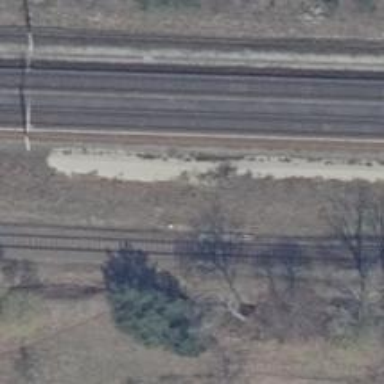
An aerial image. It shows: Railway signal.